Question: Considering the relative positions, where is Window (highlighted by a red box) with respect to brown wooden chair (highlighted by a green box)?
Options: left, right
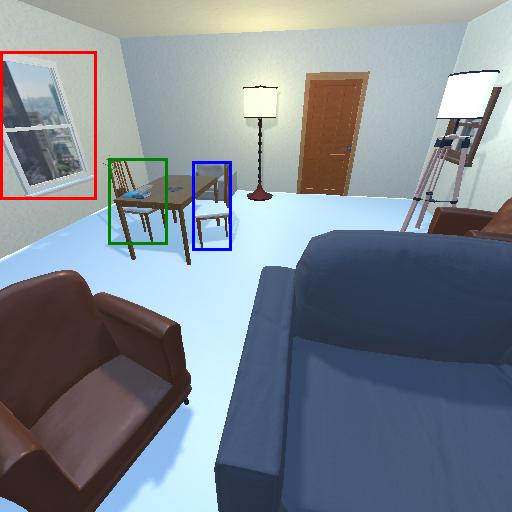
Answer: left